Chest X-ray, AP view. Patient: 42 years old, sex F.
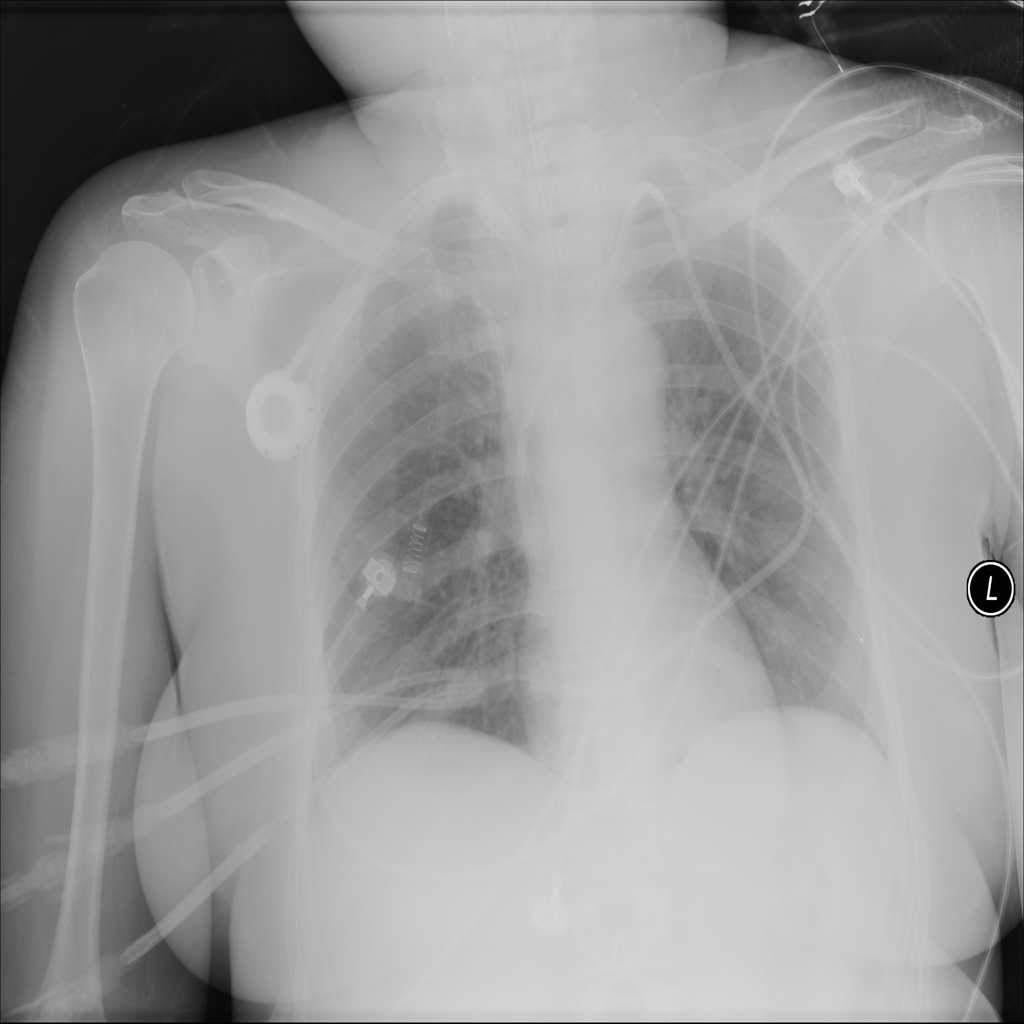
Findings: Infiltration